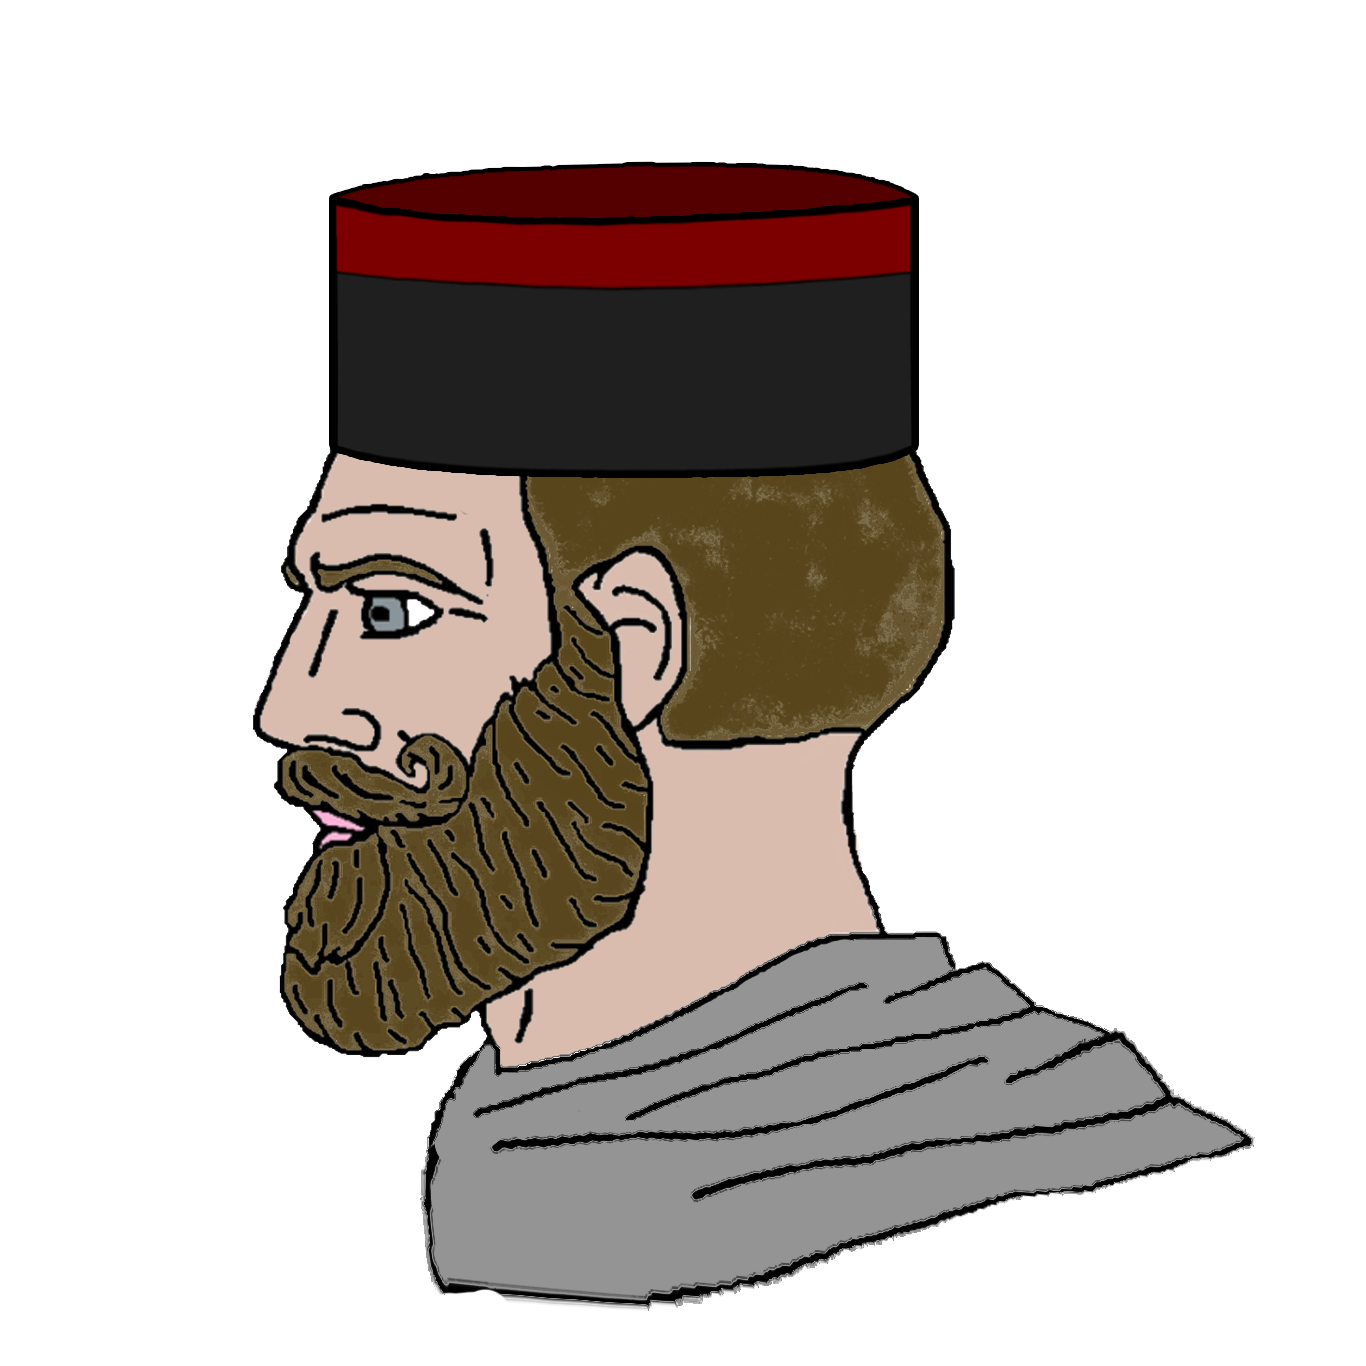
Label: 4_Yes_Chad